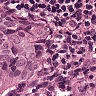
Metastatic tissue present: yes